Interaction volume radius: 10 \u00c5
Interaction volume height: 10 \u00c5
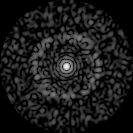
Disorder parameter: 0.8497